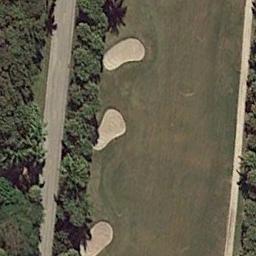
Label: golf_course